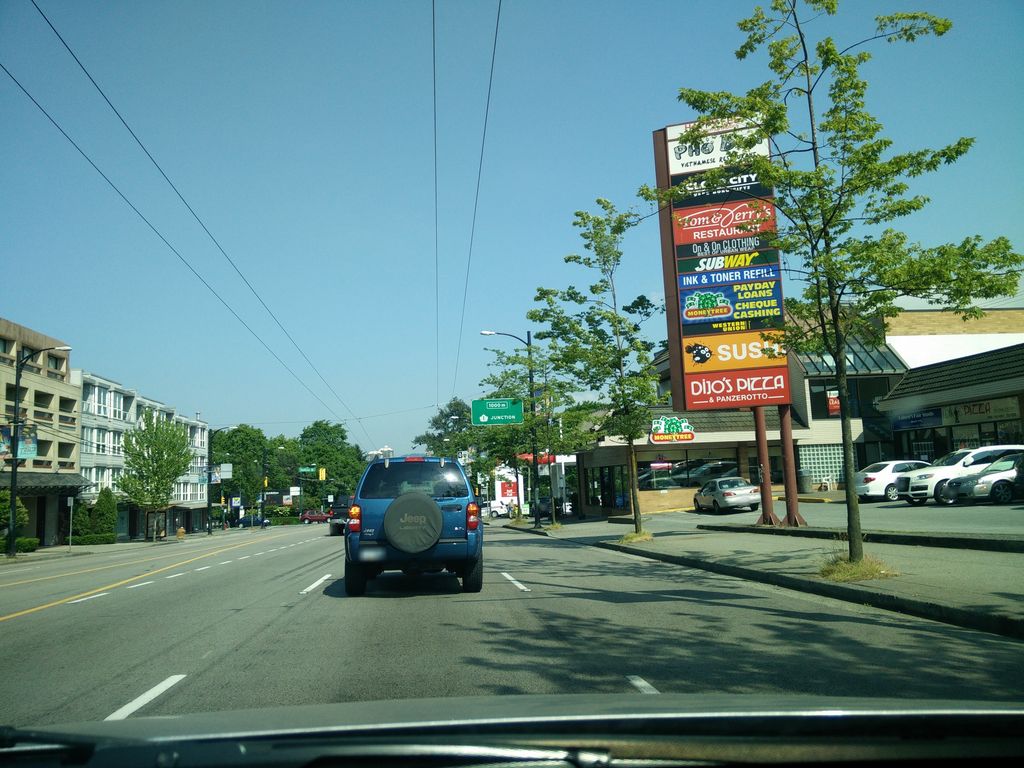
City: vancouver